Question: I am using System.Windows.Controls.DataVisualization.Charting
to create a line graph in WPF
It it working ok as the data is being diplayed. However depending on the data being accessed
it gets very messy and scrunched.
Is there anyway to may the graph scrollable to the right if the data gets too wide?
Here is my xaml of the graph
'''
<DVC:Chart Canvas.Top="80" Grid.Column="1" Grid.Row="0" Canvas.Left="10" Name="mcChart" Background="LightSteelBlue" Height="676">
<DVC:Chart.Series>
<DVC:LineSeries Title="File Count" IndependentValueBinding="{Binding Path=Key}"
DependentValueBinding="{Binding Path=Value}" >
</DVC:LineSeries>
</DVC:Chart.Series>
</DVC:Chart>
'''
From the CS code I am just setting the data of the graph to be a list of KeyValuePair
'''
((LineSeries)mcChart.Series[0]).ItemsSource = data.ToArray();
'''
here is the graph showing the obvious issue.

Another option if I cannot scroll it is to just remove the x axis lables. That is my second choice, but i can't figure out how to do that either.
Thanks
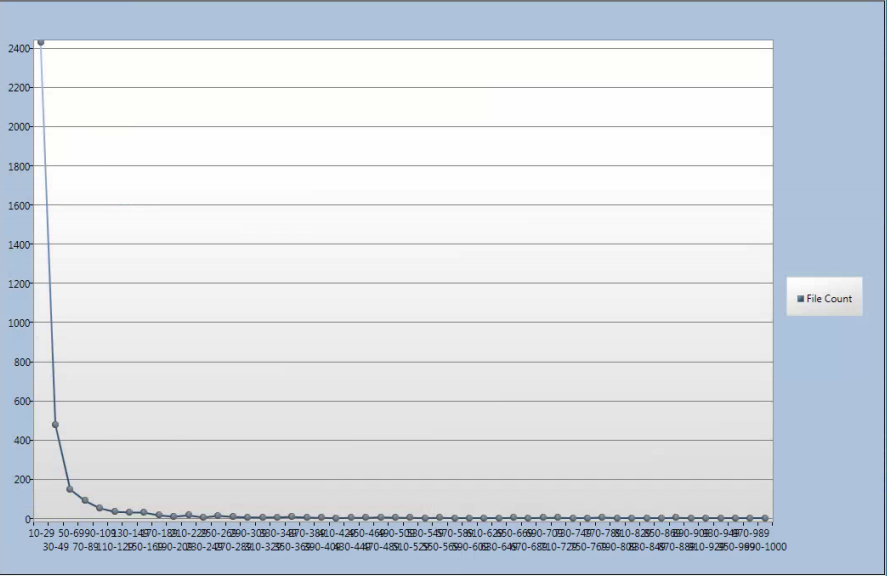
Answer: '''
Remove the x axis labels
'''
Can do this using of axis.
'''
void DrawLineChart()
{
var line1 = new LineSeries();
line1.IndependentAxis = new LinearAxis(){Orientation = AxisOrientation.X,AxisLabelStyle = GetHidenAxisStyle()};
}
private Style GetHidenAxisStyle()
{
Style style = new Style(typeof(AxisLabel));
Setter st2 = new Setter(AxisLabel.BorderBrushProperty,
new SolidColorBrush(Colors.White));
Setter st3 = new Setter(AxisLabel.BorderThicknessProperty, new Thickness(0));
Setter st4 = new Setter(AxisLabel.TemplateProperty, null);
style.Setters.Add(st2);
style.Setters.Add(st3);
style.Setters.Add(st4);
return style;
}
'''